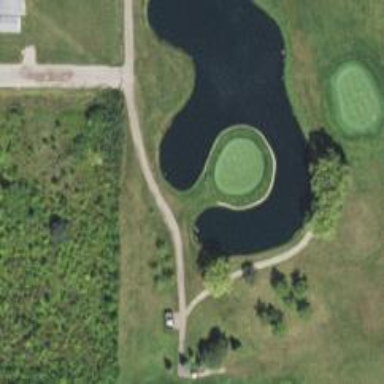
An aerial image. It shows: Path for both road and golf.